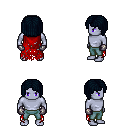
a pixel art fantasy rpg character, male body template, dark elf, purple skin, red tattered cape, teal pants, raven pageboy hairstyle, metal gloves, four views (front, back, left, right), 2x2 character sprite sheet, small pixel art, hard edges, no anti-aliasing